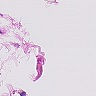
Metastatic tissue present: no